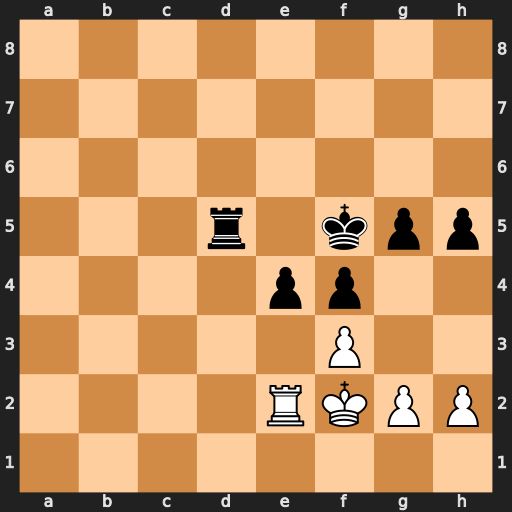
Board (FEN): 8/8/8/3r1kpp/4pp2/5P2/4RKPP/8
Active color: w
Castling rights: -
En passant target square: -
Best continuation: fxe4+ Ke6 exd5+